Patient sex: M
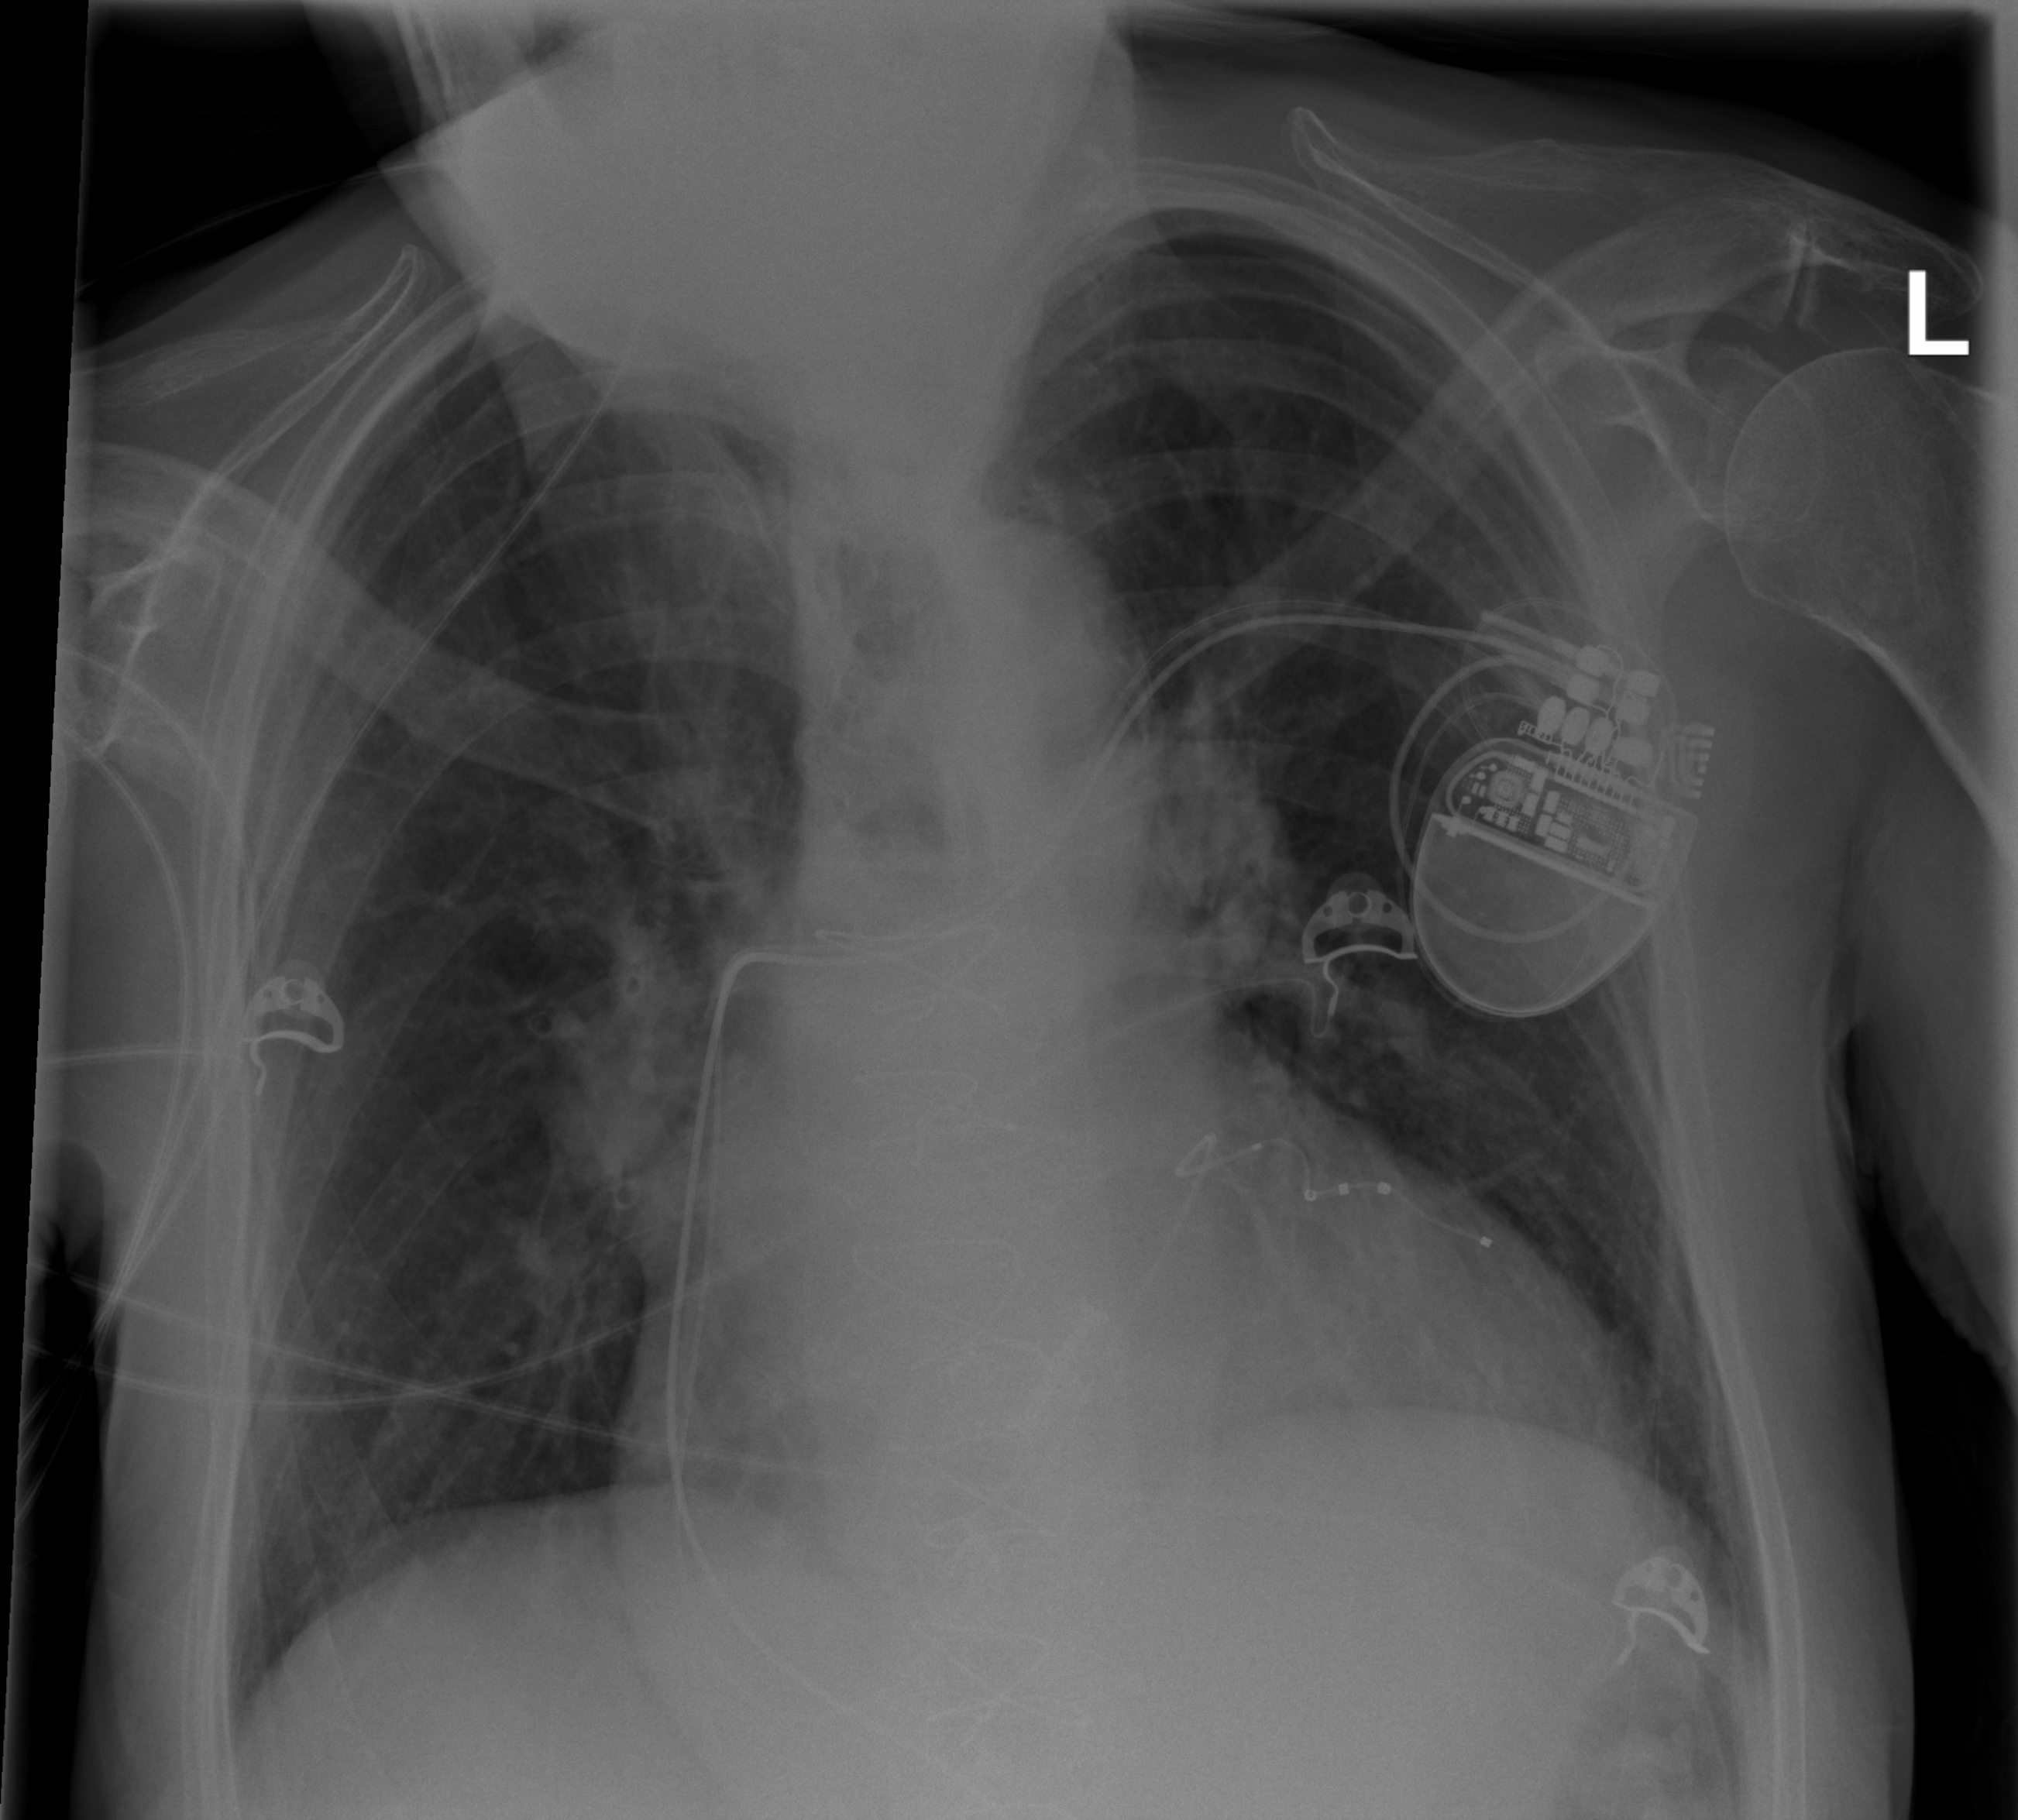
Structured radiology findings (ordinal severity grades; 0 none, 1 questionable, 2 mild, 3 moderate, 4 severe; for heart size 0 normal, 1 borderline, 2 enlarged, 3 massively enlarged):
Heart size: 3
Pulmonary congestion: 0
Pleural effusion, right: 0
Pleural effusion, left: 0
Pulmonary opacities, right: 0
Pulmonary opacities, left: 0
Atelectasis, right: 0
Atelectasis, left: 0